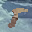
Label: 5